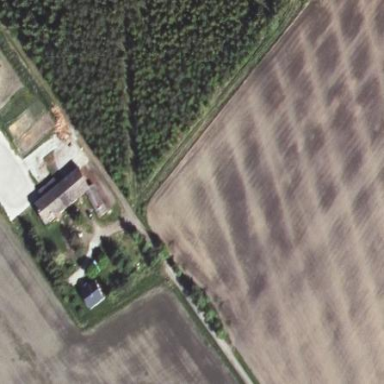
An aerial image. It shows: Farmyard area.